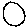
Label: circle